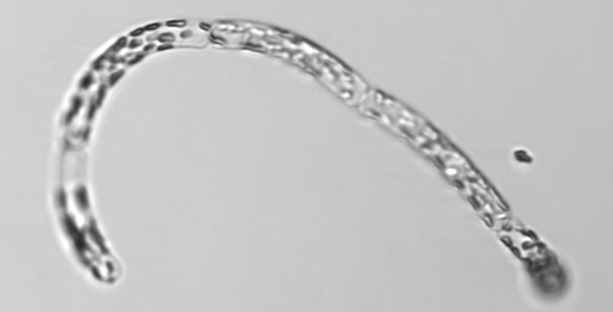
Label: Guinardia_striata